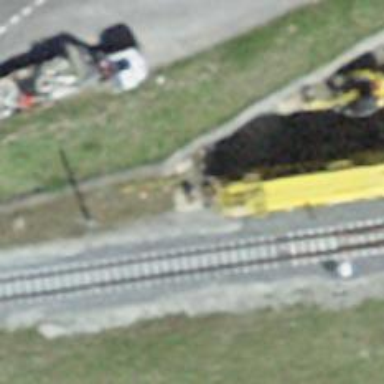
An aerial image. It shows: Railway buffer stop.